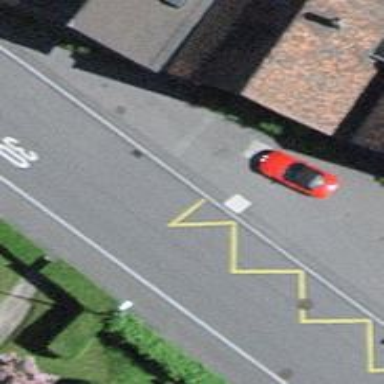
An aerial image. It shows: Bus stop with designated public transport stop position.